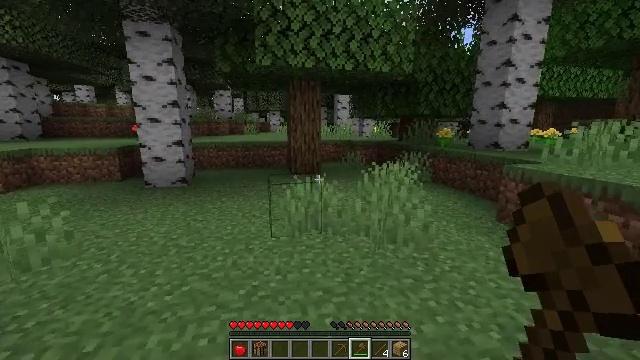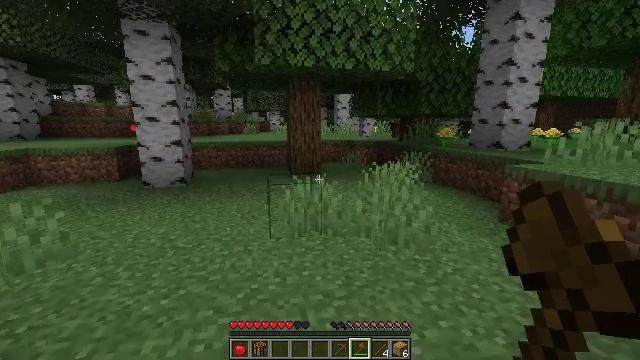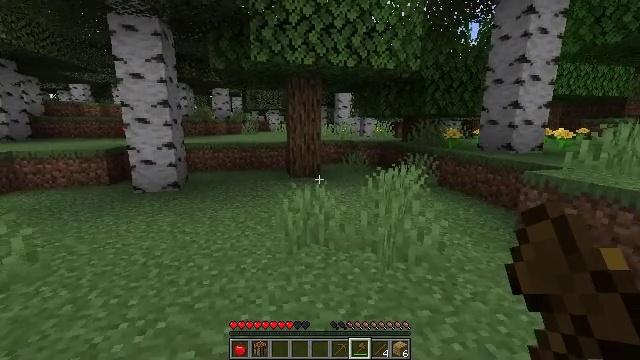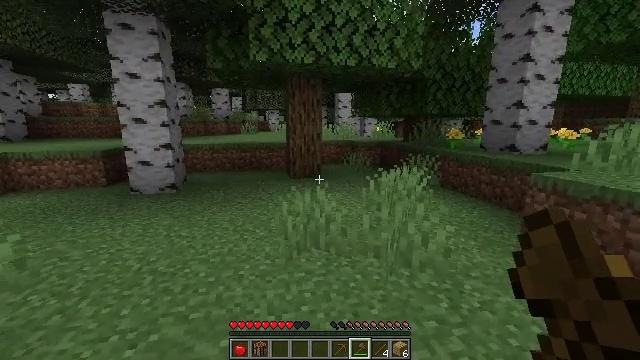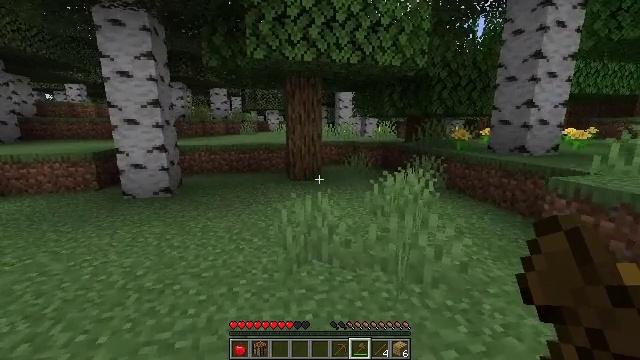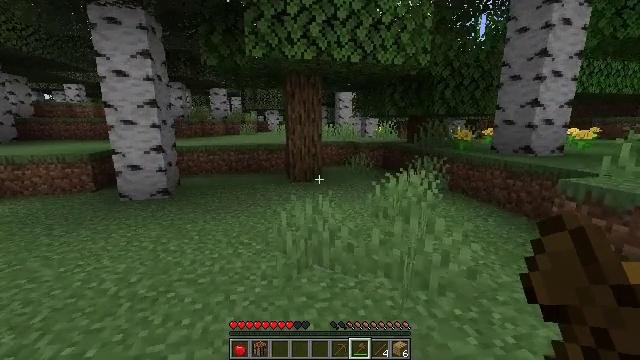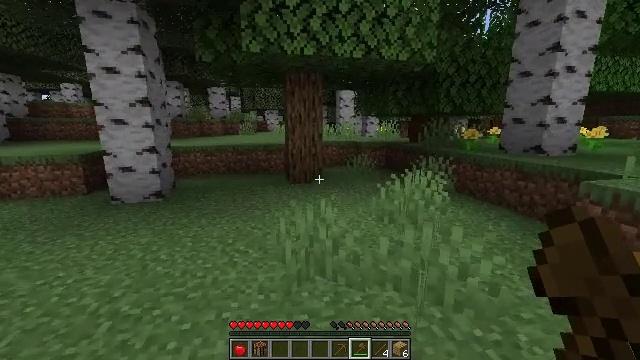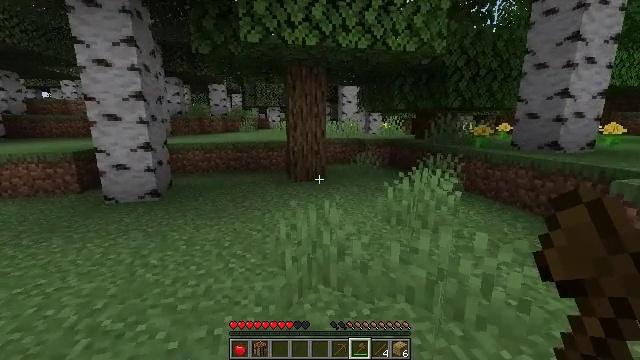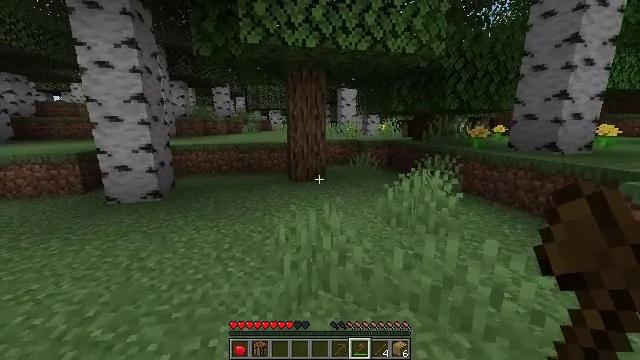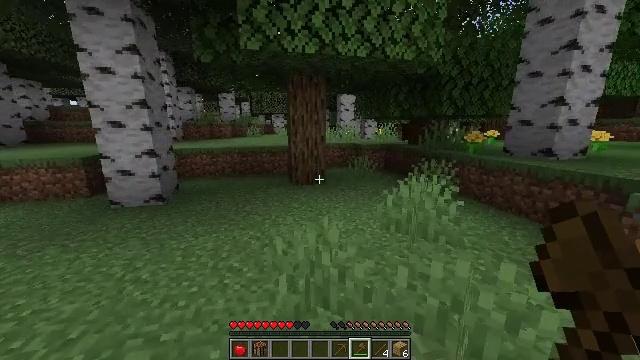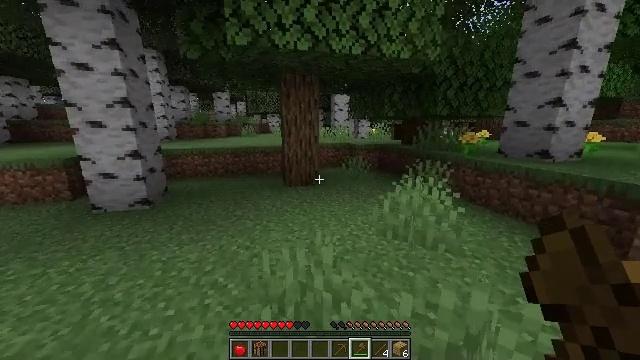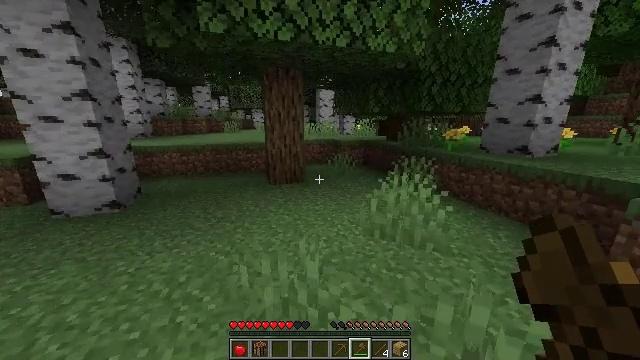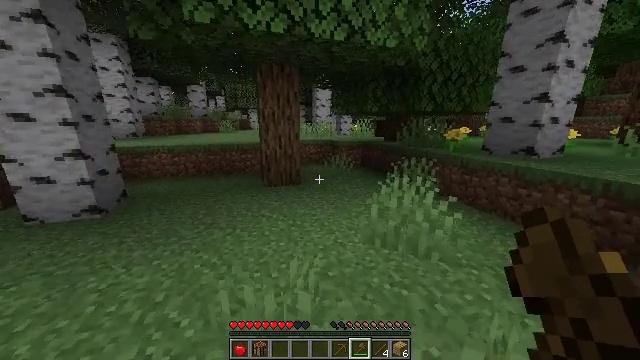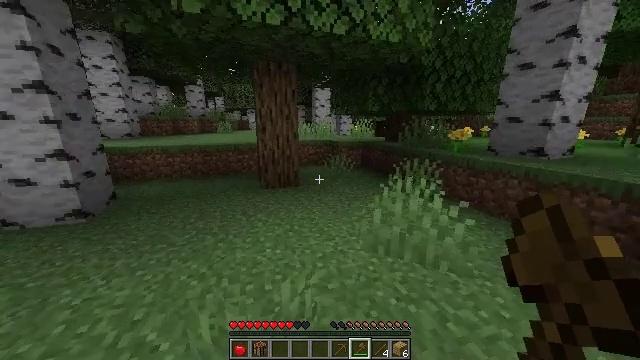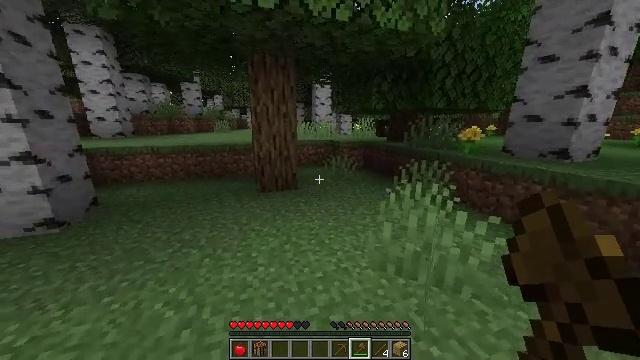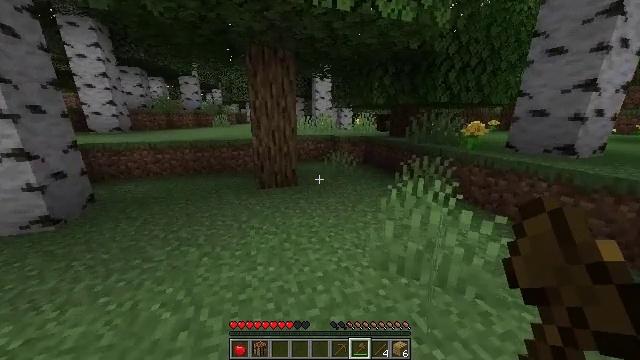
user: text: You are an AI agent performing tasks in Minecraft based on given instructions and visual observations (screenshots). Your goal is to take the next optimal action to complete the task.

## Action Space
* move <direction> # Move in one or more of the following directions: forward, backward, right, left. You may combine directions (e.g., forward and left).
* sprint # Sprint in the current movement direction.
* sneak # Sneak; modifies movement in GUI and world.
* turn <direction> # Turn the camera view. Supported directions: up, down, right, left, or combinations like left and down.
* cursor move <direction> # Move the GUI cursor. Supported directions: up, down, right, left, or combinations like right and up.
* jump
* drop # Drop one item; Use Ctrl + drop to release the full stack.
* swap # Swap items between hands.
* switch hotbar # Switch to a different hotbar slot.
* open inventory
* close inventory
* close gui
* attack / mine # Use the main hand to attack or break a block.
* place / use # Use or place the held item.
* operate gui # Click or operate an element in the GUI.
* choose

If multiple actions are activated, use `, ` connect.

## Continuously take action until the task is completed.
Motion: motion action
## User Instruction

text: Mine the mushroom stem in the forest.
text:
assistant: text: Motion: no_op
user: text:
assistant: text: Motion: no_op
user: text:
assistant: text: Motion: no_op
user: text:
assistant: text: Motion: move forward
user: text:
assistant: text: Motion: move forward
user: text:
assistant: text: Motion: move forward
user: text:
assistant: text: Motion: move forward, sprint
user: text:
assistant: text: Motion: move forward, sprint
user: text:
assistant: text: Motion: move forward, sprint
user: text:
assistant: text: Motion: move forward, sprint, turn right
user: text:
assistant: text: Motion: move forward, sprint, turn right and down
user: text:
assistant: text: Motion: move forward, sprint
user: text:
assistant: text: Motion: move forward, sprint
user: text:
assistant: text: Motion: move forward, sprint
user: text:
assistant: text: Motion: move forward, sprint, turn down
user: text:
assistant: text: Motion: move forward, sprint
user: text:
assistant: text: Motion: move forward, sprint
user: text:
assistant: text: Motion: move forward, sprint
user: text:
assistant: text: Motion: move forward, sprint
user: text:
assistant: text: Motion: move forward, sprint
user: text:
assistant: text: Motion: move forward, sprint
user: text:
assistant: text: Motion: move forward, sprint
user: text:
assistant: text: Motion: move forward, sprint
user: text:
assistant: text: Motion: move forward, sprint
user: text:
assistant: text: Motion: move forward, sprint
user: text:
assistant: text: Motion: move forward, sprint
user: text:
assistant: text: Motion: move forward, sprint
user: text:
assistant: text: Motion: move forward, sprint
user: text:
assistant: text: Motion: move forward, sprint
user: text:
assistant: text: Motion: move forward, sprint